Question: I'm trying to use Chinese characters in mysql table. On my first try I wrote something like Zhong Wen Kao Shi and my table came back with 'Huan You Yi Ge Kao Shi '.
After research, it was suggested that I use the UTF-8 as my character set. I went back to my table and altered the character set with the command
'''
ALTER TABLE posts CONVERT TO CHARACTER SET utf8;
'''
I tried writing Chinese characters again and got the same result - ( 'Huan You Yi Ge Kao Shi '.).
Here is a copy of my table as it exist right now:

How can I get my table to accept Chinese characters?
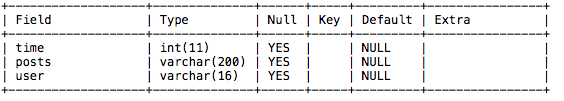
Answer: > After research, it was suggested that I use the UTF-8 as my character
set.
You need to make sure your entire chain from the connection, to the database, to the tables is all UTF8 clean. I have a detailed answer to <URL>.
But in your case, check the actual MySQL server 'my.cnf' file. The following would set the whole chain to UTF-8:
'''
[client]
default-character-set=utf8
[mysql]
default-character-set=utf8
[mysqld]
collation-server = utf8_unicode_ci
init-connect='SET NAMES utf8'
character-set-server = utf8
'''
The 'my.cnf' is the main MySQL configuration file. Depending on your OS it can be located in a few places. For example in Ubuntu 12.04 it can be found here:
'''
/etc/mysql/my.cnf
'''
So figure out where yours is located, open up that file, edit it, restart MySQL & you should be good to go.